Question: Detect the diagonal length of the red line, where the side length of each grid square is 0.5. The result should be rounded to one decimal place.
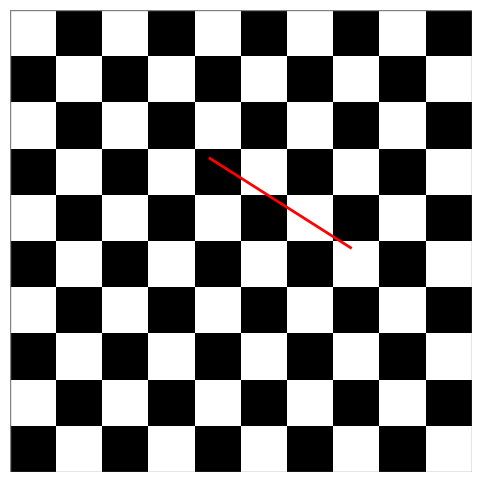
Answer: 1.8